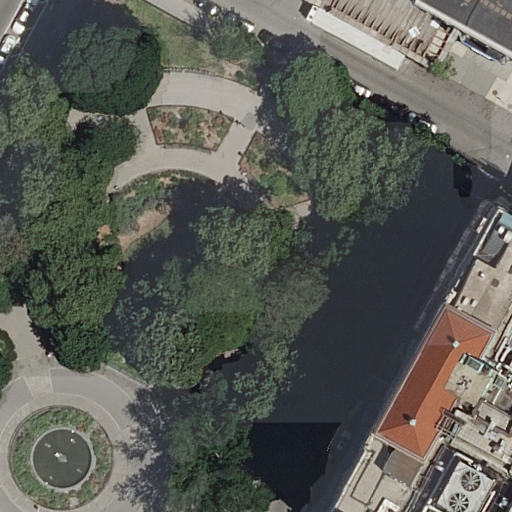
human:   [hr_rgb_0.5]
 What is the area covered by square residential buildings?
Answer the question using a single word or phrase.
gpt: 0m2

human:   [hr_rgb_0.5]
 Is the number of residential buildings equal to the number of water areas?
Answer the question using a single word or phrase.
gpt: yes

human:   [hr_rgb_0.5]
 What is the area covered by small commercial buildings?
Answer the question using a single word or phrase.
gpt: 0m2

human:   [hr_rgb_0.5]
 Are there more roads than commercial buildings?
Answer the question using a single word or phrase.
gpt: yes

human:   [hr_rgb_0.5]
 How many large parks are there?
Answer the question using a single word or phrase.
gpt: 1

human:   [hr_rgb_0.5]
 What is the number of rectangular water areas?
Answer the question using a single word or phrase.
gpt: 1

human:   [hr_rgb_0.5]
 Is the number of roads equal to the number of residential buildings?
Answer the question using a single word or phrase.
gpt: no

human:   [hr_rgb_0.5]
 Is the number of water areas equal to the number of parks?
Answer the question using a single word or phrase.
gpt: yes

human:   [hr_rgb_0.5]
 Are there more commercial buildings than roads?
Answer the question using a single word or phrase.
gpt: no

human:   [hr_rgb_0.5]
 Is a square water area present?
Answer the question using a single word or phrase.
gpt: yes

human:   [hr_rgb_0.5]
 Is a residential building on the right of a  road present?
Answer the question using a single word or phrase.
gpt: yes

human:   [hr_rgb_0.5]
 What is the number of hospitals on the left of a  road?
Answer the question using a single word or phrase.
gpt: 0

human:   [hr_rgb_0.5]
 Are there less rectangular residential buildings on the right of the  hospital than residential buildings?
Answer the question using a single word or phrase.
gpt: yes

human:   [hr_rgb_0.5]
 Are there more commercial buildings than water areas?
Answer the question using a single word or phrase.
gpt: no

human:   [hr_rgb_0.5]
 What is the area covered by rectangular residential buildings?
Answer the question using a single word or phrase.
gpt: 105m2

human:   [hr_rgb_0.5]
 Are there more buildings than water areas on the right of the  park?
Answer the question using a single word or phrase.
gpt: yes

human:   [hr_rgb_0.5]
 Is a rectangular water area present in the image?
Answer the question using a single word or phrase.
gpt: yes

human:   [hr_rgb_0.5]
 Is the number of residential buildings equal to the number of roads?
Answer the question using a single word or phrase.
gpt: no

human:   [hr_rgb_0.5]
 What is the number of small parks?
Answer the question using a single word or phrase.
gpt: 0

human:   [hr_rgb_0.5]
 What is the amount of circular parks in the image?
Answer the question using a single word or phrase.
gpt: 0

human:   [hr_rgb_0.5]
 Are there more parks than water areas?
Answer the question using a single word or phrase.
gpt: no

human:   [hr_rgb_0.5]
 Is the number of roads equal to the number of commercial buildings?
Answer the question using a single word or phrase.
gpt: no

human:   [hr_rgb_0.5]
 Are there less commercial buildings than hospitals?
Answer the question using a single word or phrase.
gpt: yes

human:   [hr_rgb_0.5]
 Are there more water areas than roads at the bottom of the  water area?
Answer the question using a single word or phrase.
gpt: no

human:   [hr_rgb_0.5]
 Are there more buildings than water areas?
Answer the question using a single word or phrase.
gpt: yes

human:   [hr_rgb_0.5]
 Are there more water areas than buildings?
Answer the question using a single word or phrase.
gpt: no

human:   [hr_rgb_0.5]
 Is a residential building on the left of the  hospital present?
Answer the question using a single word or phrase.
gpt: yes

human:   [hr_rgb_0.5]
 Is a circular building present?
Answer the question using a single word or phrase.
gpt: no

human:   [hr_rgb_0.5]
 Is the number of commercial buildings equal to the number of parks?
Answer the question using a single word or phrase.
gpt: no

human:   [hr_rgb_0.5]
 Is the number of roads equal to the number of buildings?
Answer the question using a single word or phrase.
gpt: no

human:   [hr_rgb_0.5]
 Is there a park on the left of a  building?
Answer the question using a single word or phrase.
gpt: yes

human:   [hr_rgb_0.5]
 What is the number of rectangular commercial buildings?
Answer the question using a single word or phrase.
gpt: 0

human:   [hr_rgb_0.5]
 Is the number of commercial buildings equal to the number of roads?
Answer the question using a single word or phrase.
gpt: no

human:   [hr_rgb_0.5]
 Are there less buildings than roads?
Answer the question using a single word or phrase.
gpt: yes

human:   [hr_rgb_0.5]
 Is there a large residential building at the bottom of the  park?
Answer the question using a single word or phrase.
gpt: no

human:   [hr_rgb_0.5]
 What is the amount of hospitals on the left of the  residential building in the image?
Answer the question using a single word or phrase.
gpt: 0